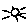
Label: sun